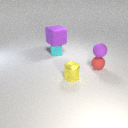
small cyan metal cube below large purple rubber cube